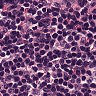
Metastatic tissue present: no